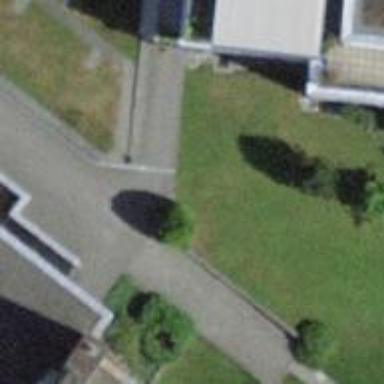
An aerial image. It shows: Path made of paving stones.